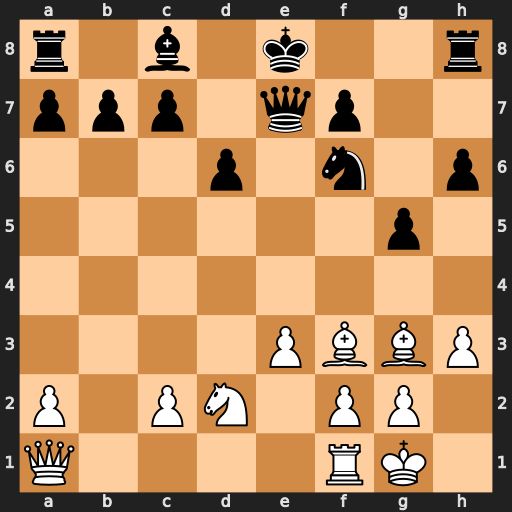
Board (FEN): r1b1k2r/ppp1qp2/3p1n1p/6p1/8/4PBBP/P1PN1PP1/Q4RK1
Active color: w
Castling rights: kq
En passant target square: -
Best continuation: Ne4 Nxe4 Qxh8+ Qf8 Qxf8+ Kxf8 Bxe4